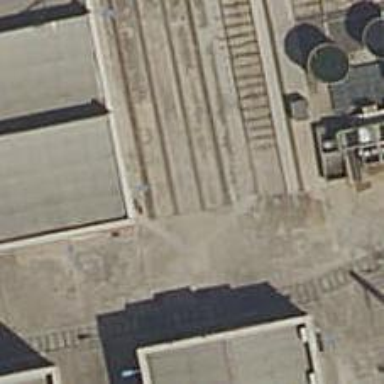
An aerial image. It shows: Rail yard with electrified contact lines for the railway.